Question: i'm new to css sprits. i have added a to all links in a DIV ID. it looks like this.(image attached)
how to get some padding after the background image ? i mean some space between image and text using CSS.

'''
#maincontent a:link {
background: url(images/css-images.png) no-repeat top left;
background-position: 0 0;
width: 4px;
height: 12px;
display:inline;
}
'''
'''
<div id="maincontent">
<a href="results/2013/31r09sup.php">Btech III</a>
</div>
'''
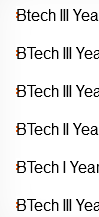
Answer: You want to use padding on your link, this will leave the background where it is but move the text, try 'padding-left: 25px;'. But adding padding will add to the width so you will want to adjust the width of your link and reduce it by the amount of padding you have added (maybe not in this example)
Also your example image isn't loading
Try this:
'''
#maincontent a:link {
background: url(images/css-images.png) no-repeat top left;
background-position: 0 0;
width: 4px;
padding-left: 25px;
height: 12px;
display:inline;
}
'''